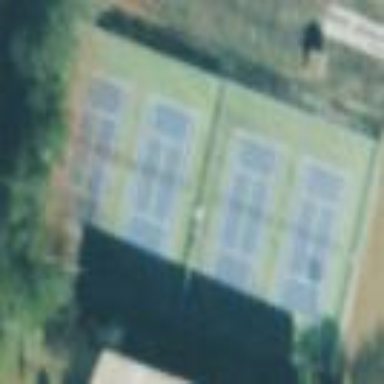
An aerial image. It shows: Tennis court in leisure pitch.